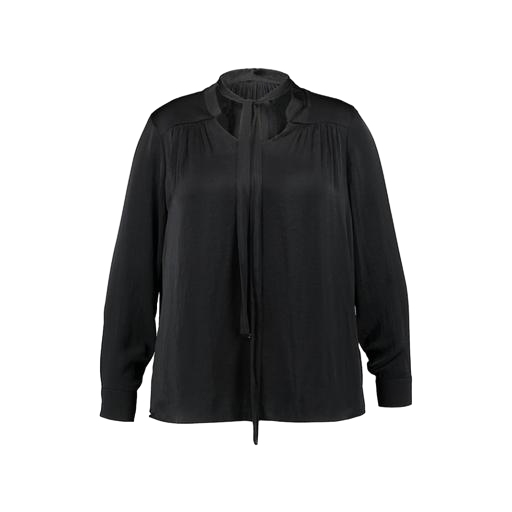
black becca tie neck long sleeve shirt, black tie-neck blouse, black tie-neck top, white background